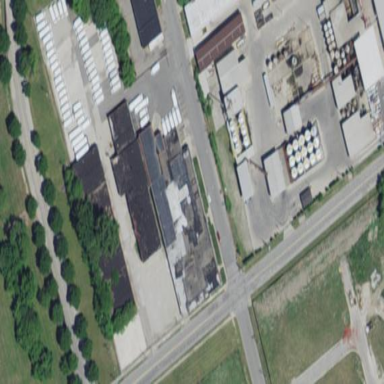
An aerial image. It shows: Industrial area that serves as bus depot.